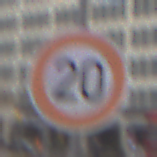
Verkehrszeichen: Geschwindigkeit20
Umgebung: Outdoor, Urban
Tageszeit: Midday
Wetter: Overcast
Licht: Natural
Jahreszeit: NotSpecified
Kontrast: LowContrast